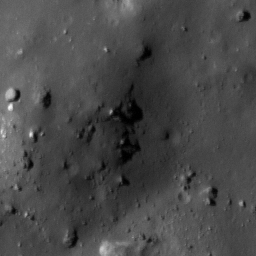
Pit: Tycho 17b
Host crater: Tycho
Host type: impact_melt
Lunar coordinates: latitude -43.079, longitude 348.243